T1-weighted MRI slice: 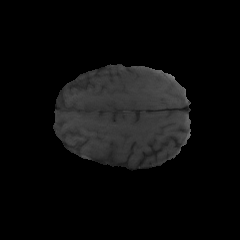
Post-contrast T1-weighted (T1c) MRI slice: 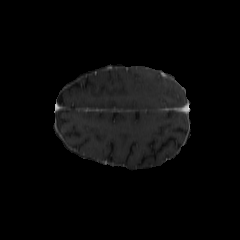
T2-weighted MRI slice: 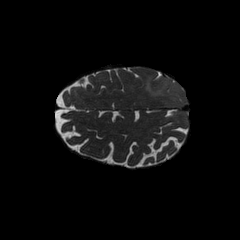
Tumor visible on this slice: yes